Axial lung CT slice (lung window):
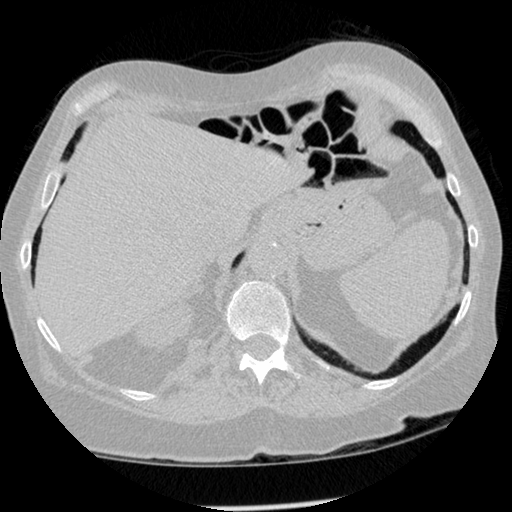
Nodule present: no